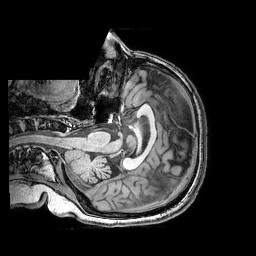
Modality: T1w
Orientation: axial
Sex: female
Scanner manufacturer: philips
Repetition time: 0.008146 s
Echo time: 0.00373 s